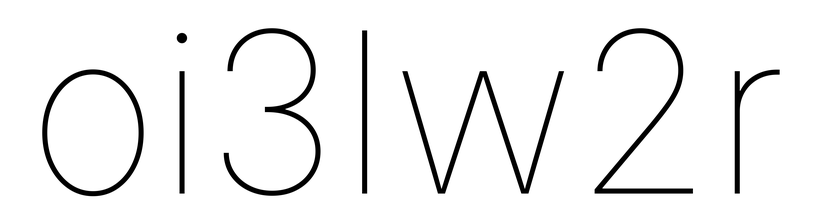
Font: Inter_Thin